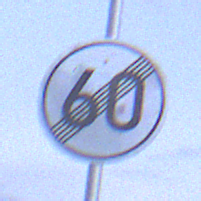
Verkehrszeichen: EndeGeschwindigkeit60
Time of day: SunriseSunset
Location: Outdoor (Suburban)
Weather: PartlyCloudy
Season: NotSpecified
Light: Natural